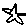
Label: star